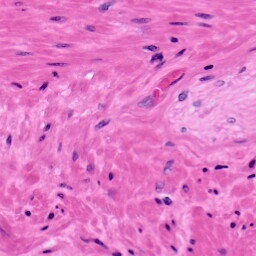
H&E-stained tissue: Prostate